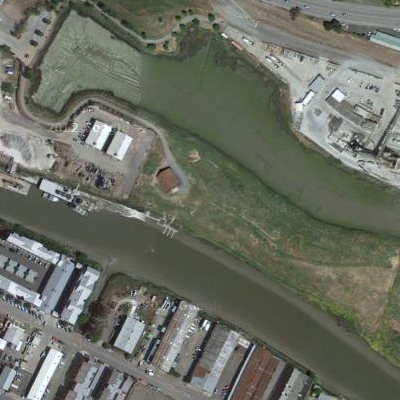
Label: dRiverLake